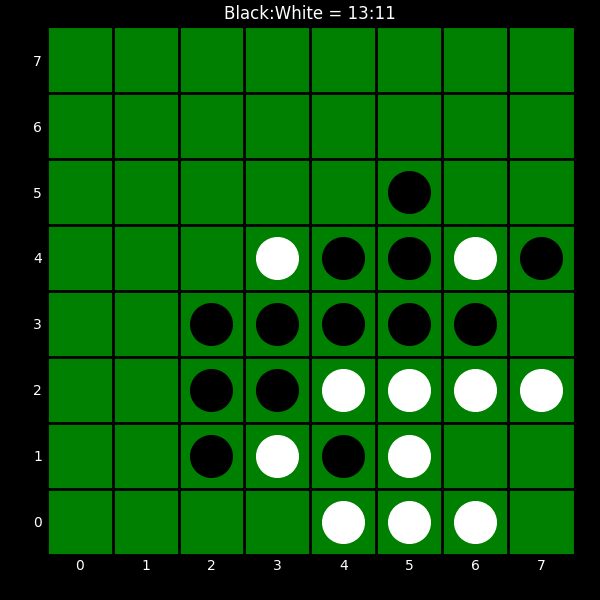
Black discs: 13
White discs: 11